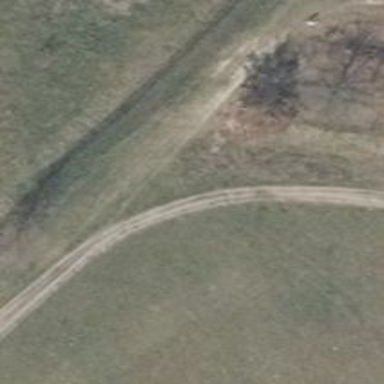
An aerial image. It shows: Track with grade 5 tracktype.